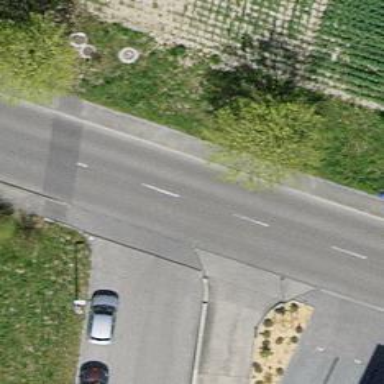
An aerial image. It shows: Parking aisle made of asphalt next to service road with sidewalk.